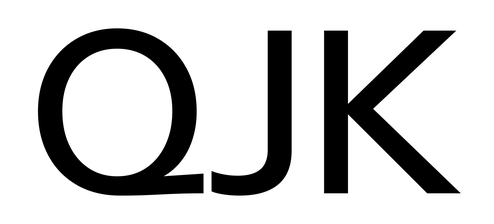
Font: InstrumentSans_Medium